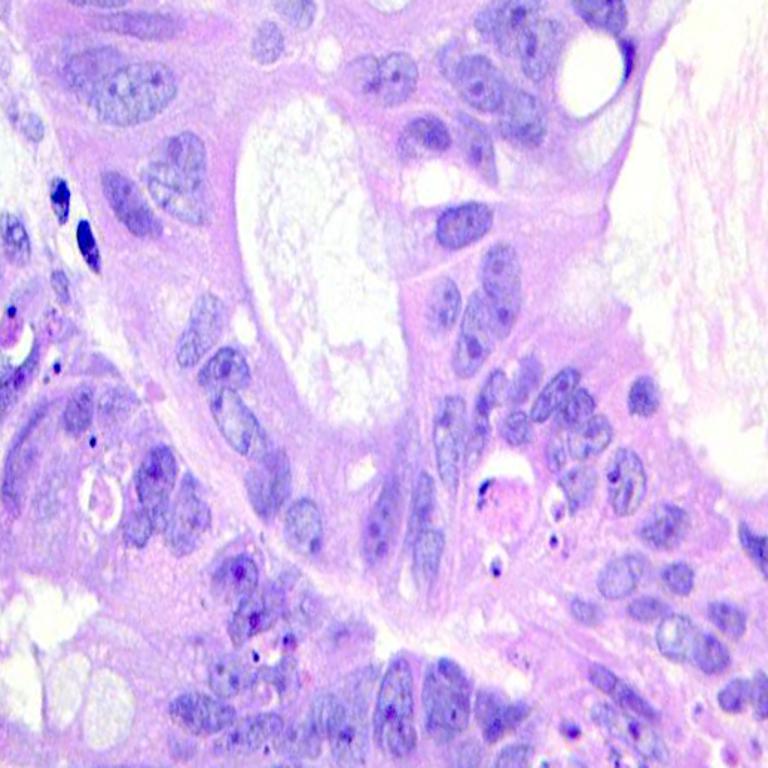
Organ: colon
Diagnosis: adenocarcinomas